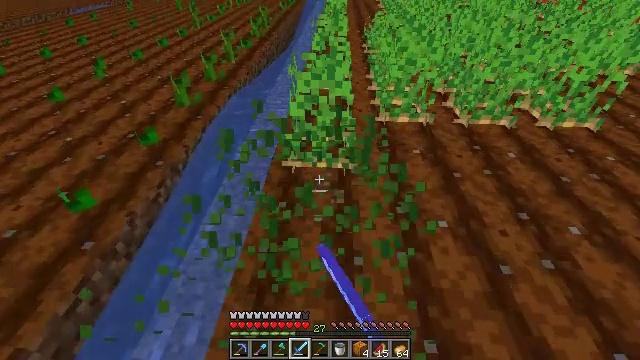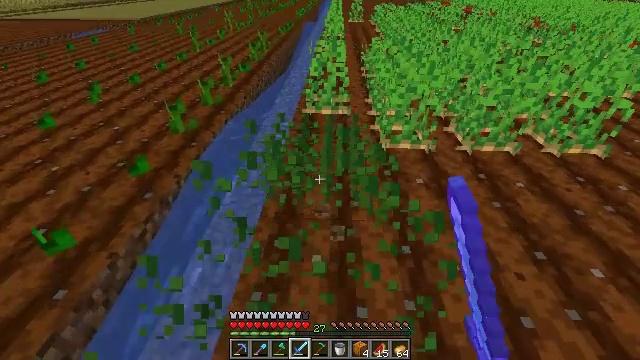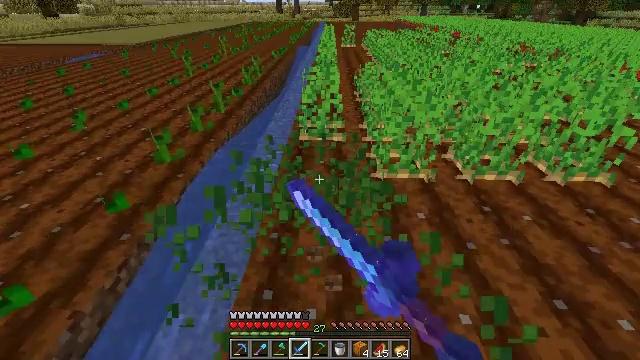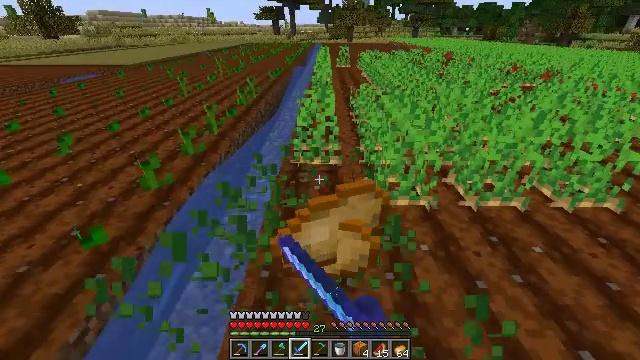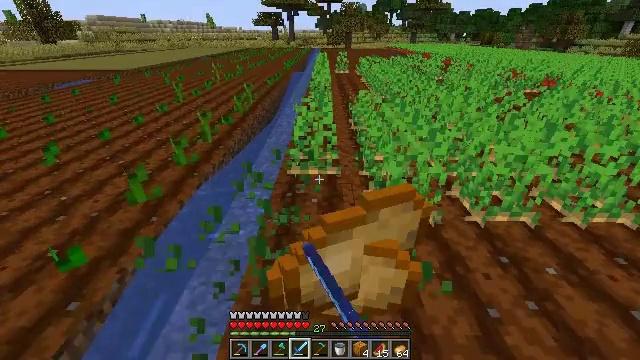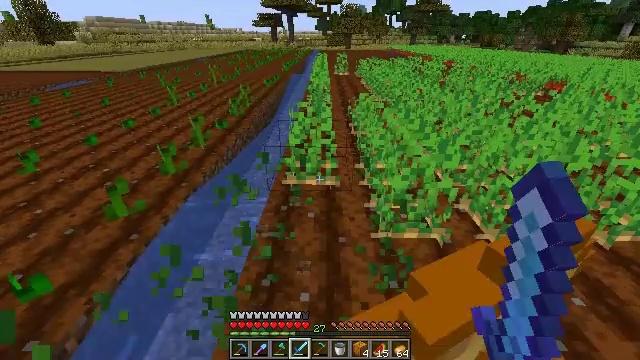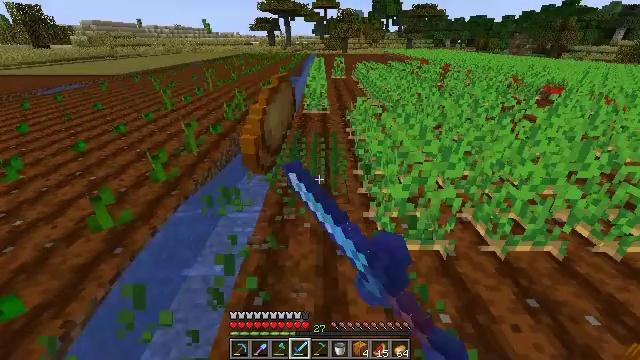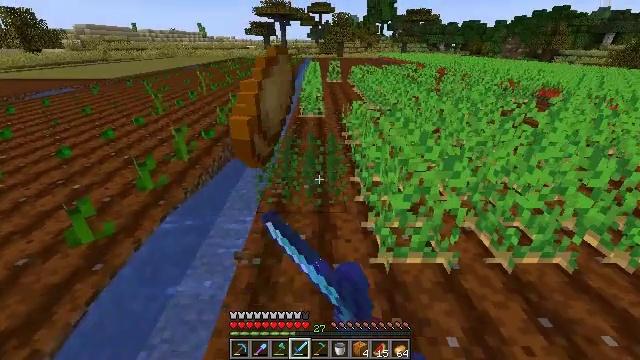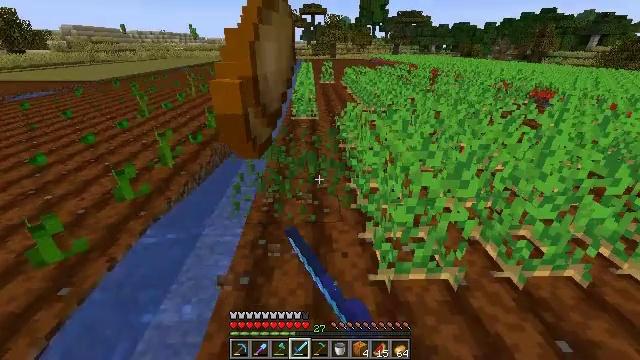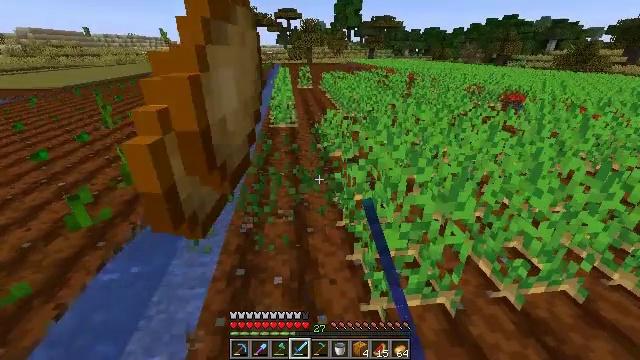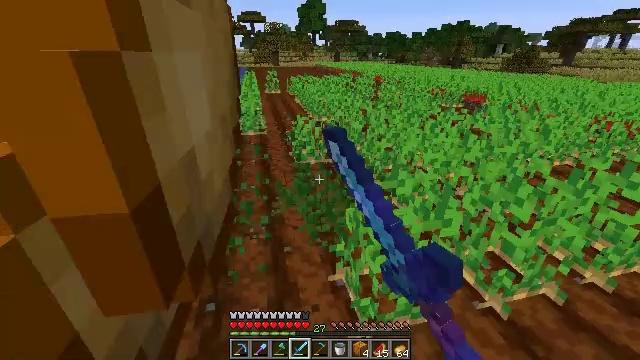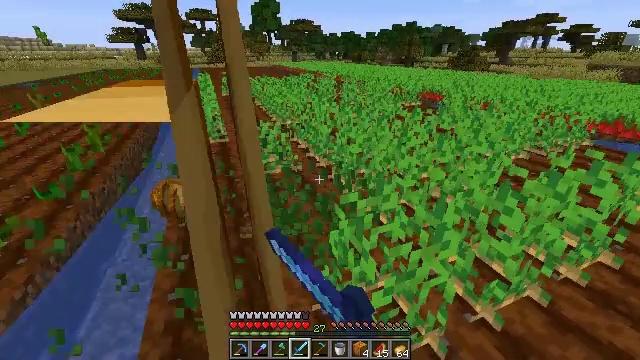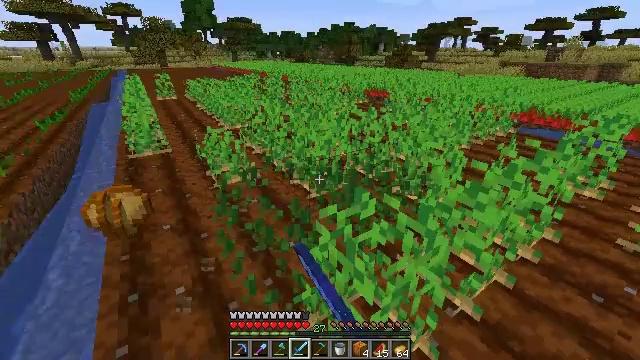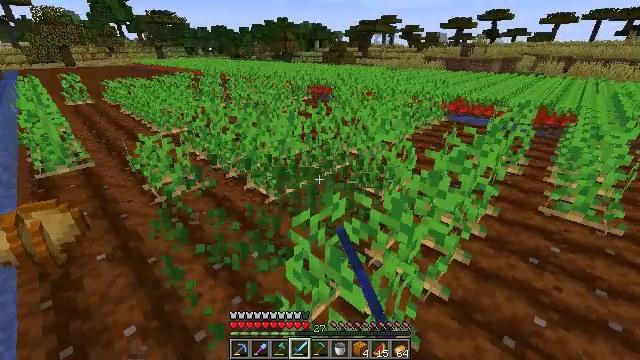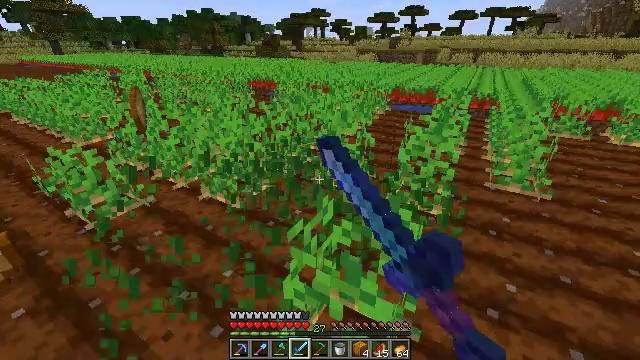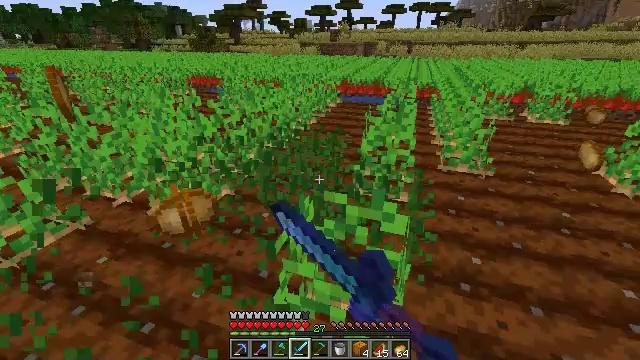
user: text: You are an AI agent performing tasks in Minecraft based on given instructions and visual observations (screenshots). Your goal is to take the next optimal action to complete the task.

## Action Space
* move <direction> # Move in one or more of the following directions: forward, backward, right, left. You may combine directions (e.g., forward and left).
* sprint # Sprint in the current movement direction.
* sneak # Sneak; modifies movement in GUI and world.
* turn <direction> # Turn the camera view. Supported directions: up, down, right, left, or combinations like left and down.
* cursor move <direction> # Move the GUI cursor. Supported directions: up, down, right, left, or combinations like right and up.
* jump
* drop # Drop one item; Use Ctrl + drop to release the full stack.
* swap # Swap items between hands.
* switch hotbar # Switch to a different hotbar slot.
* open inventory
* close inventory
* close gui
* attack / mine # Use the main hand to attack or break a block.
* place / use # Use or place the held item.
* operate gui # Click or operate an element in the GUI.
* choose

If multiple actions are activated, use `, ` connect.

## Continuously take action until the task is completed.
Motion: motion action
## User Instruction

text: Gather potatoes by left-clicking.
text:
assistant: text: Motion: move forward, turn up, attack / mine
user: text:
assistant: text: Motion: move forward, turn right and up, attack / mine
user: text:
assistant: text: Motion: move forward, turn up, attack / mine
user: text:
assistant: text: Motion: move forward, attack / mine
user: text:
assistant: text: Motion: move forward, attack / mine
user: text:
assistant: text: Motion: move forward, attack / mine
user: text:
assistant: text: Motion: move forward, attack / mine
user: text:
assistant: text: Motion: move forward, turn right, attack / mine
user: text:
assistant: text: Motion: move forward, turn right, attack / mine
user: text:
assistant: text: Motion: move forward, turn right, attack / mine
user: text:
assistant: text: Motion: move forward and move left, turn right, attack / mine
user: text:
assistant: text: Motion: move forward and move left, turn right, attack / mine
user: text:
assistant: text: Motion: move forward and move left, turn right, attack / mine
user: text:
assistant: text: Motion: move forward and move left, turn right and down, attack / mine
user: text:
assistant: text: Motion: move forward, turn right and down, attack / mine
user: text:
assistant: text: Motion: turn right, attack / mine
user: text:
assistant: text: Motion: move right, turn right, attack / mine
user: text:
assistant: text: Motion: move right, attack / mine
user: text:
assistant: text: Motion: move right, attack / mine
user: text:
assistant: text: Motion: move right, attack / mine
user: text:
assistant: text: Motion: move right, turn left and down, attack / mine
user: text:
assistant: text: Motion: move right, turn left and down, attack / mine
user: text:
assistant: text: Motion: move right, turn left and down, attack / mine
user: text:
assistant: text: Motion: turn left, attack / mine
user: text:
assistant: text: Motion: move left, turn left, attack / mine
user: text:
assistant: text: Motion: move left, turn left, attack / mine
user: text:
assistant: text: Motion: move left, turn left
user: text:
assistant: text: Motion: move left, turn left
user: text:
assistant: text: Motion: no_op
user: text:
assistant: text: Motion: attack / mine